九年级 · 画法几何学
(8 分) 三角形三条边上的中线交于一点, 这个点叫三角形的重心. 如图, 点 $G$ 是 $\triangle A B C$ 的重心, 连接 $E D$. (1) 求证: $E D / / A C$; （2）若 $A D=6$, 求 $G D$ 的长.

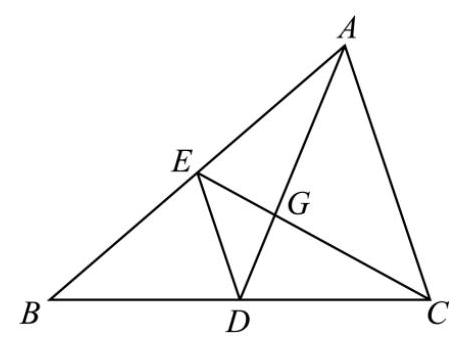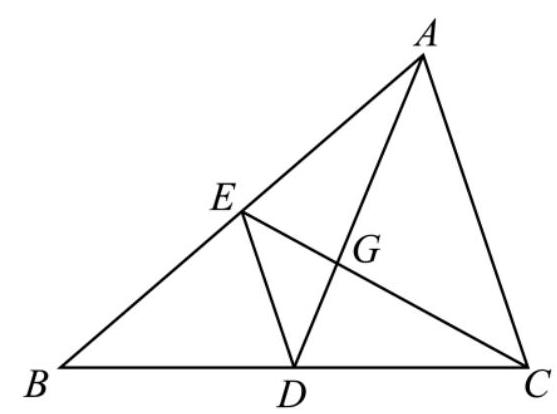
答案:  （1）见解析; (2) $G D=2$.

解析: (1) 由点 $G$ 是 $\triangle A B C$ 的重心可得点 $E$ 和点 $D$ 分别是 $A B$ 和 $B C$ 的中点, 证明
$\triangle B E D \sim \triangle B A C$, 由相似三角形的性质得 $\angle B E D=\angle B A C$, 即可得证;

（2）先证明 $\triangle D E G \sim \triangle A C G$, 由相似三角形的性质得 $\frac{D G}{A G}=\frac{1}{2}$, 即 $\frac{1}{2}=\frac{D G}{A D-D G}$, 由 $\mathrm{AD}=6$即可求得 GD 的长.

【详解】(1) 证明: $\because$ 点 $G$ 是 $\triangle A B C$ 的重心,

$\therefore$ 点 $E$ 和点 $D$ 分别是 $A B$ 和 $B C$ 的中点

$\therefore B E=A E, B D=D C$,

$\therefore \frac{B E}{A B}=\frac{B D}{B C}=\frac{1}{2}$

又 $\because \angle B=\angle B$,

$\therefore \triangle B E D \sim \triangle B A C$,

$\therefore \angle B E D=\angle B A C$

$\therefore D E / / A C$;

（2）由（1）知 $D E / / A C, \triangle B E D \sim \triangle B A C$

$\therefore \angle E D G=\angle C A G, \quad \frac{B E}{A B}=\frac{B D}{B C}=\frac{D E}{A C}=\frac{1}{2}$

$\because \angle D G E=\angle A G C$,

$\therefore \triangle D E G \sim \triangle A C G$,

$\therefore \frac{D E}{A C}=\frac{D G}{A G}=\frac{1}{2}$,

$\therefore \frac{D G}{A G}=\frac{1}{2}$

$\therefore \frac{1}{2}=\frac{D G}{A D-D G}$

$\because \mathrm{AD}=6$,

$\therefore G D=2$.

【点睛】本题考查三角形的重心、三角形的中位线、三角形相似, 解答本题的关键是明确题意, 利用数形结合的思想解答.